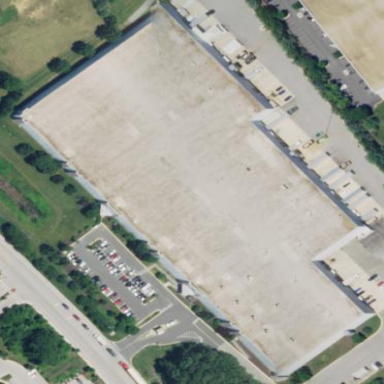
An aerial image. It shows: Warehouse building.